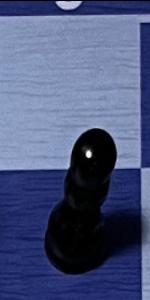
Label: Pawn_Black